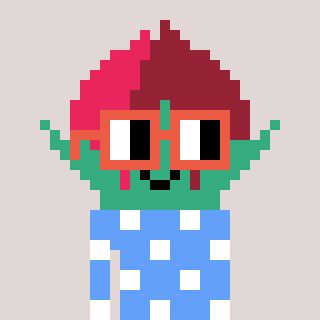
a pixel art character with square orange glasses, a rosebud-shaped head and a blue-colored body on a warm background